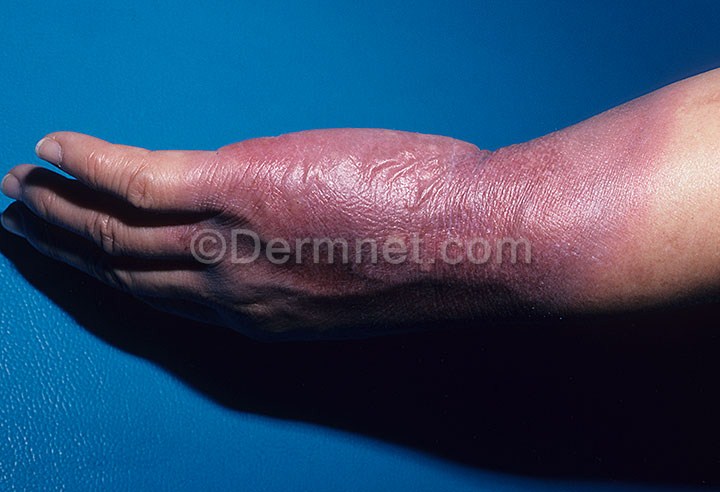
Disease: Exanthems and Drug Eruptions